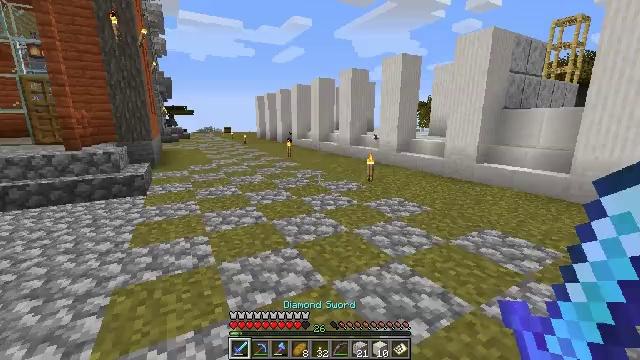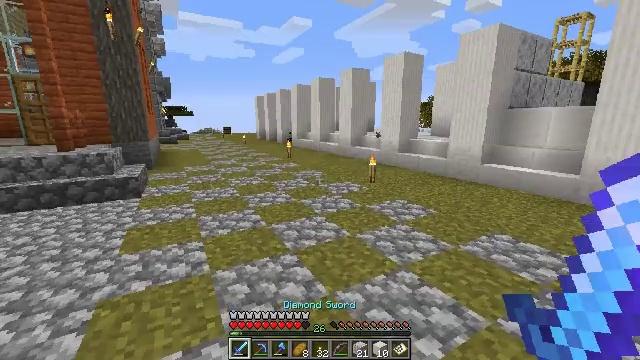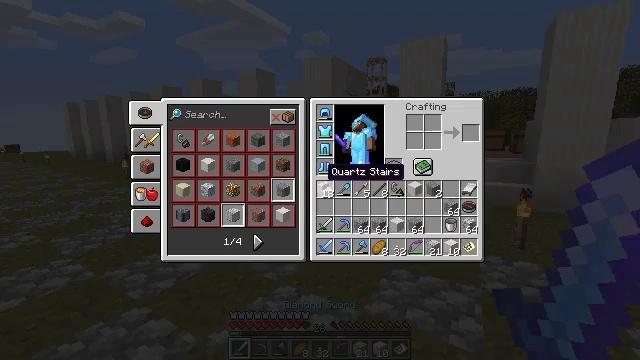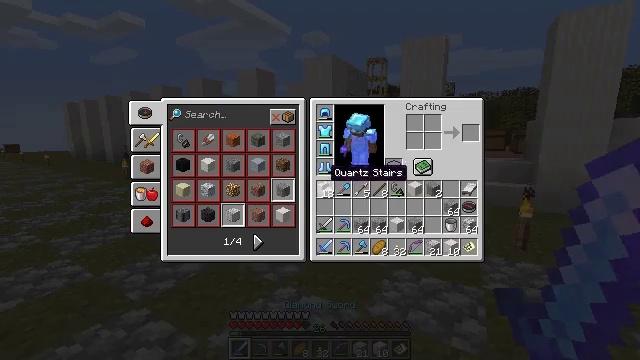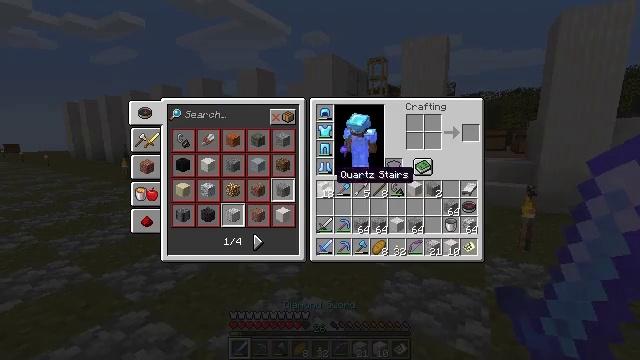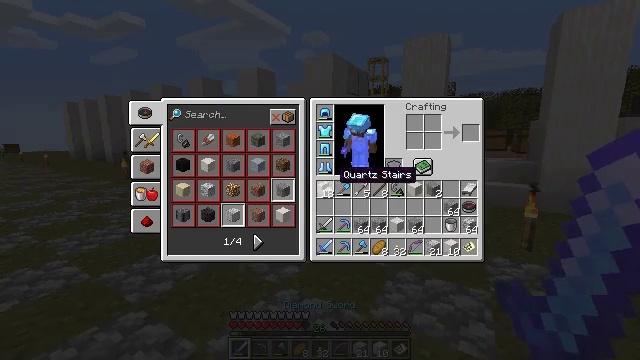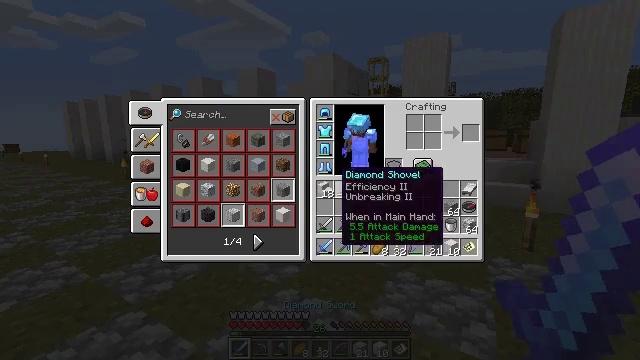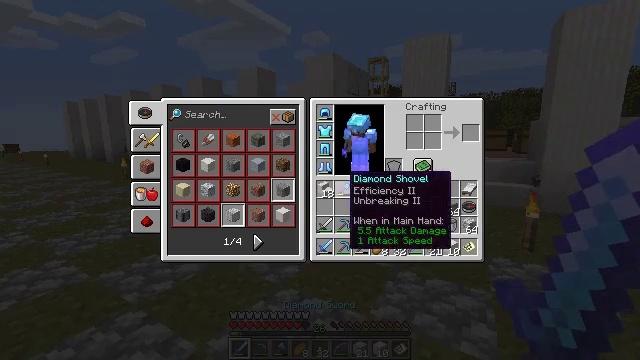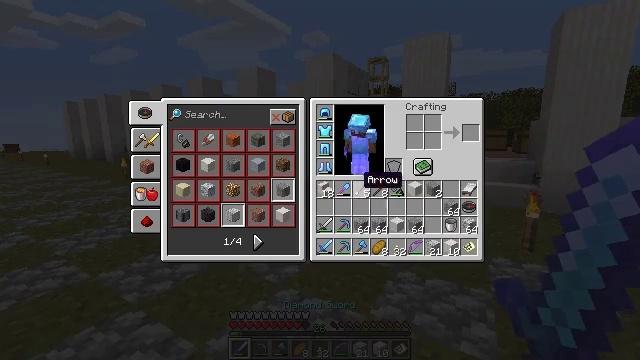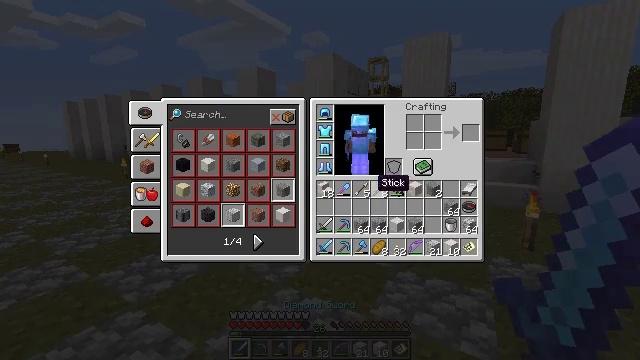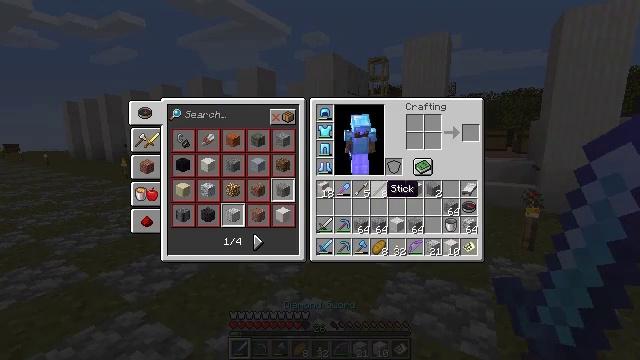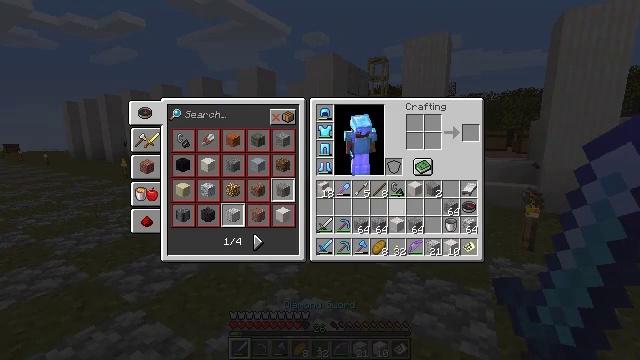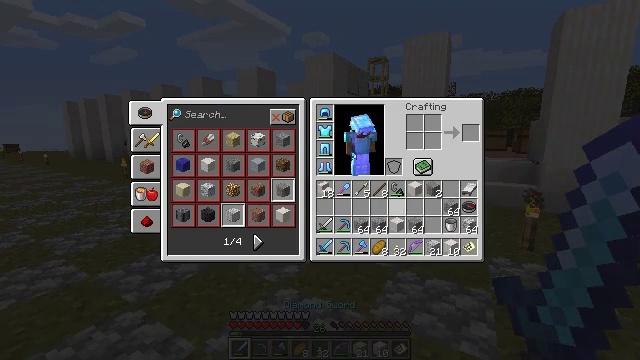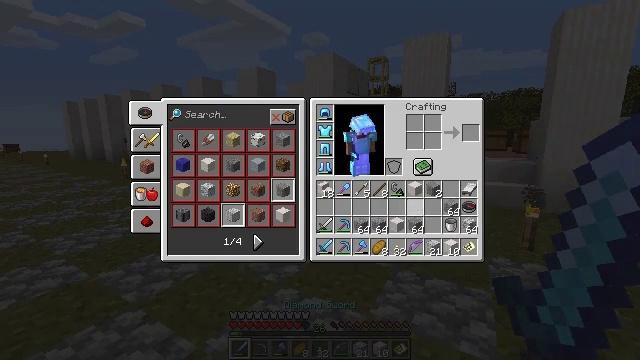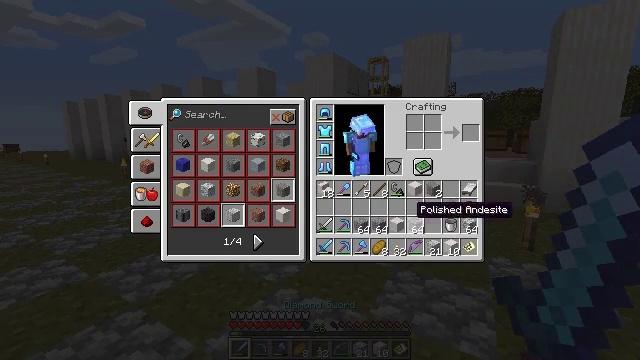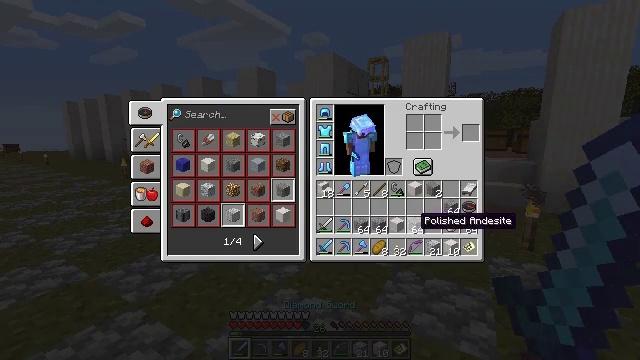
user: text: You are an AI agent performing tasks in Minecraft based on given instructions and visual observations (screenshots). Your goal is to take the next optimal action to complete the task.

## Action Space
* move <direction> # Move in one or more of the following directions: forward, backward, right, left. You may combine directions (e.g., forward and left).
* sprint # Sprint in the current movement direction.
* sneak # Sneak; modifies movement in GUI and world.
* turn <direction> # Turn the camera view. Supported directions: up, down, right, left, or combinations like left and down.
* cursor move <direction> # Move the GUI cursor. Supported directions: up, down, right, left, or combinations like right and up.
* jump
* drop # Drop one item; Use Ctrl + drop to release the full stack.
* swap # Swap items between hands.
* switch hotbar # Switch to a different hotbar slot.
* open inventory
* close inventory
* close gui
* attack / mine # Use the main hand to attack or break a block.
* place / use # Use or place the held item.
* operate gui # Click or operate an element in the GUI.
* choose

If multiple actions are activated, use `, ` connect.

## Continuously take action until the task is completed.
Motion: motion action
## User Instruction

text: Extract the quartz pillar from a building.
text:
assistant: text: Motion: move forward
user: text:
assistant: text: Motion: move forward, turn right and up, open inventory
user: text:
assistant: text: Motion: no_op
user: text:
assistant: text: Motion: no_op
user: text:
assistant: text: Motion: no_op
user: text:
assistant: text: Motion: no_op
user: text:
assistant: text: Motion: cursor move right
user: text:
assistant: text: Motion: cursor move right
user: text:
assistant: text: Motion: cursor move right
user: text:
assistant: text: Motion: cursor move right
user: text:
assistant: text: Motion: cursor move right and down
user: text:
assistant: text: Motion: cursor move right
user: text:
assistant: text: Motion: no_op
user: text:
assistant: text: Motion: no_op
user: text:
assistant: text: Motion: cursor move down
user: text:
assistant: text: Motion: no_op
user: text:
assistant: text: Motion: no_op
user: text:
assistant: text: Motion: cursor move left
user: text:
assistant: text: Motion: no_op
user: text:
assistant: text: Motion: no_op
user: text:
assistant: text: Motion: no_op
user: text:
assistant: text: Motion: no_op
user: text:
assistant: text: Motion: no_op
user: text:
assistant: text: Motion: no_op
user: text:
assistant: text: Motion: no_op
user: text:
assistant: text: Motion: no_op
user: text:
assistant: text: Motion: no_op
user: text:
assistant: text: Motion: no_op
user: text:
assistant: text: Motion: no_op
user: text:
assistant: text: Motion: no_op